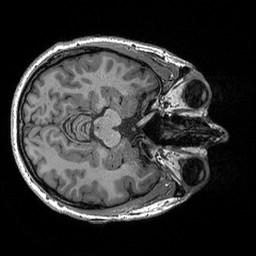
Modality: T1w
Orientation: axial
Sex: male
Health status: healthy
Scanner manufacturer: siemens
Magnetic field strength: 3 T
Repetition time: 2.3 s
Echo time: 0.00296 s